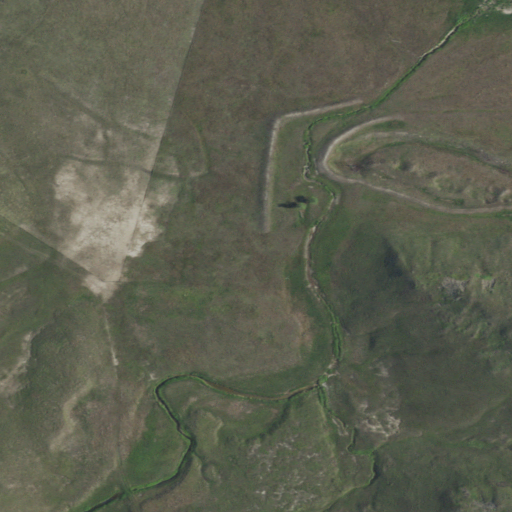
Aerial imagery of valley in South Dakota named Bradley Draw containing only grassland